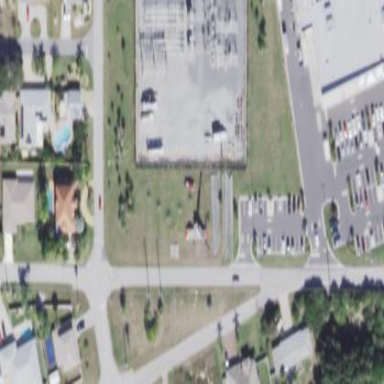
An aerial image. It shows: Outdoor distribution power substation.